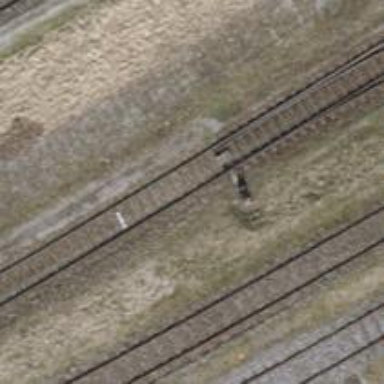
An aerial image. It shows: Railway yard with electrified contact lines.